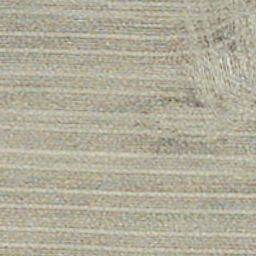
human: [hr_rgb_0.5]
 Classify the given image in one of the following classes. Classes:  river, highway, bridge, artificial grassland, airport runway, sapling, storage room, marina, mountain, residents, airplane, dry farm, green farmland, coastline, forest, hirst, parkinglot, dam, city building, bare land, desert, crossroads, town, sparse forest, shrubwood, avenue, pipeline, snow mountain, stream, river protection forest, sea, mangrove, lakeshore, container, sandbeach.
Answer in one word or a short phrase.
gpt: dry farm